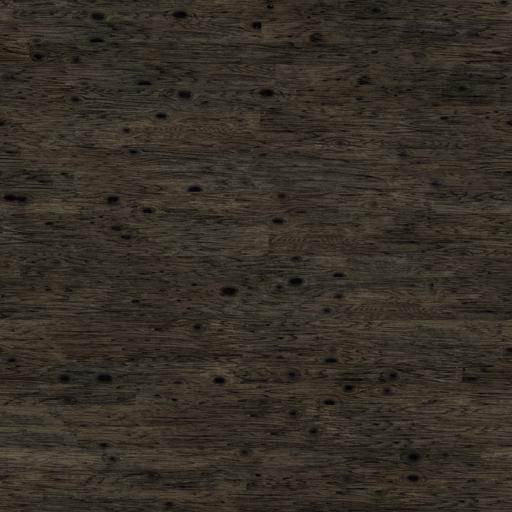
Tags: planks